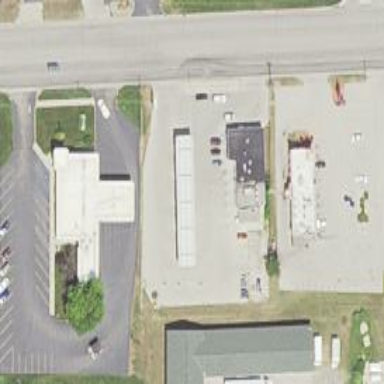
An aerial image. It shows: Convenience shop.